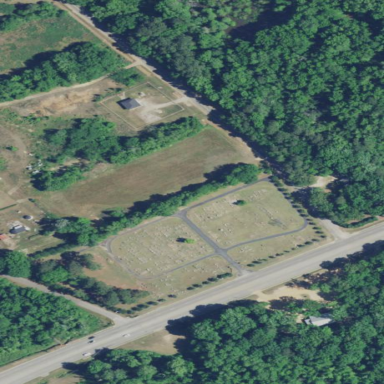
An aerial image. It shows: Cemetery.